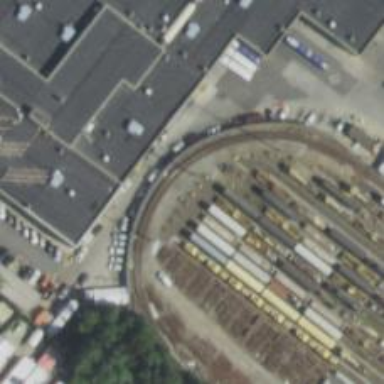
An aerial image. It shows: Yard with electrified top rail.